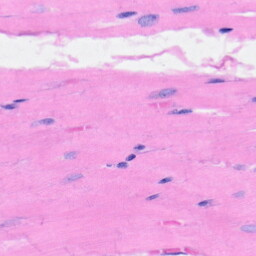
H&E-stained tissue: Heart